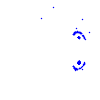
Particle: electron